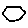
Label: hexagon